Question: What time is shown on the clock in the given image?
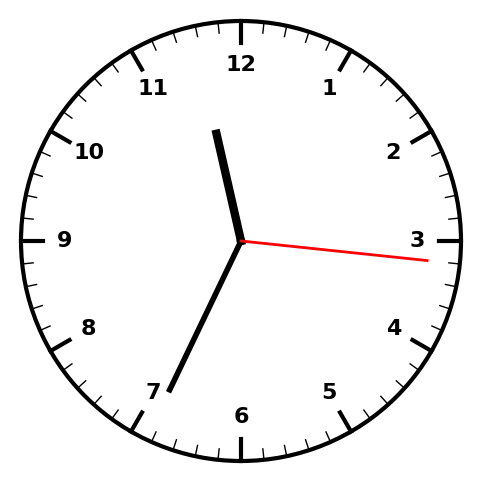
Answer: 11:34:16